A time-domain waveform of one vibration snapshot from a rolling-element bearing is shown. Classify the bearing condition as one of: normal, inner_race, outer_race, ball.
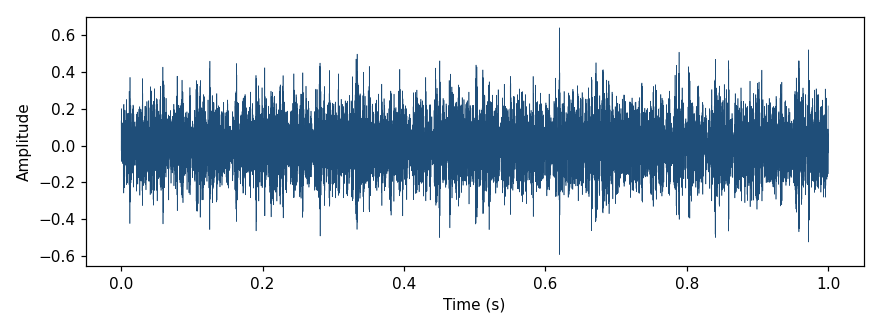
Answer: ball